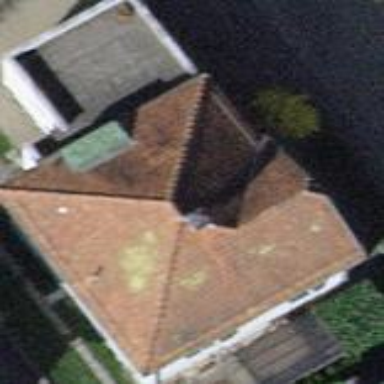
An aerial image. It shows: Detached building with hipped roof shape.